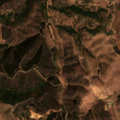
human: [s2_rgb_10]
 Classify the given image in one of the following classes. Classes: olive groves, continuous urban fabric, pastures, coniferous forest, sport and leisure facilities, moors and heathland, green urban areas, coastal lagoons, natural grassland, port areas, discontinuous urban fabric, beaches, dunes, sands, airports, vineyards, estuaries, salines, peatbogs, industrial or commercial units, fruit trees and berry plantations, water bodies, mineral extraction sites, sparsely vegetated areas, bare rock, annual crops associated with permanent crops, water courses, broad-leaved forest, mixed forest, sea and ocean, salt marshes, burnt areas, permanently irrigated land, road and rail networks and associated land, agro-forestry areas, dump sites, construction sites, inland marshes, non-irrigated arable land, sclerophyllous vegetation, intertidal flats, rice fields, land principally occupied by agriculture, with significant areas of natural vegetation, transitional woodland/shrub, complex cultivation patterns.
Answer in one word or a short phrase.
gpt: non-irrigated arable land, land principally occupied by agriculture, with significant areas of natural vegetation, broad-leaved forest, transitional woodland/shrub